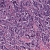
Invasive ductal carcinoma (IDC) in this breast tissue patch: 1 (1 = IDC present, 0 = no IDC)